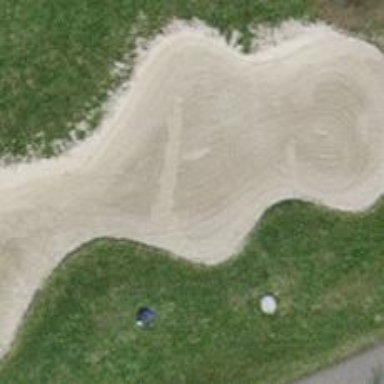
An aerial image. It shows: Sandy area is golf bunker.